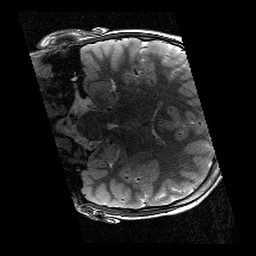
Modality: T2w
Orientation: coronal
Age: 11
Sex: male
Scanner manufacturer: siemens
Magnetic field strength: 3 T
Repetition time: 9.23 s
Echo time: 0.067 s